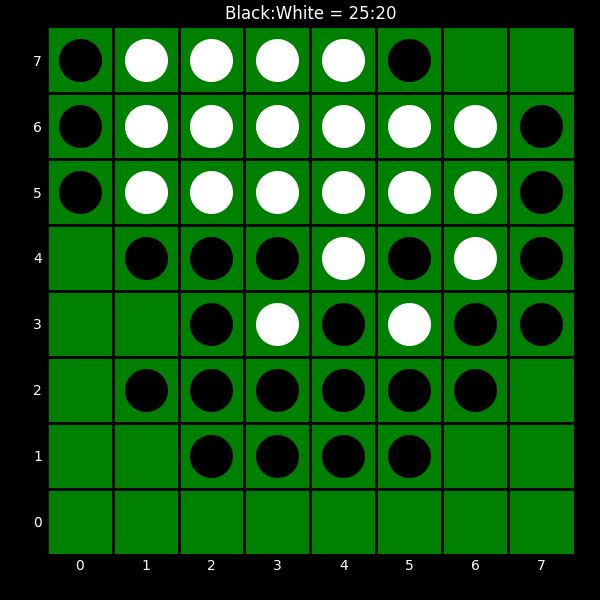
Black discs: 25
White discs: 20